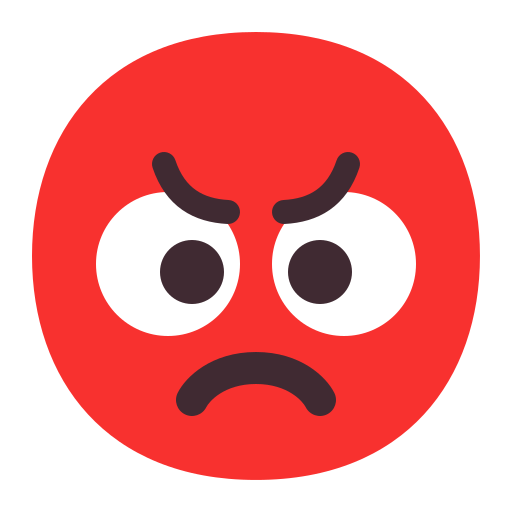
pouting face flat